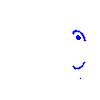
Particle: electron